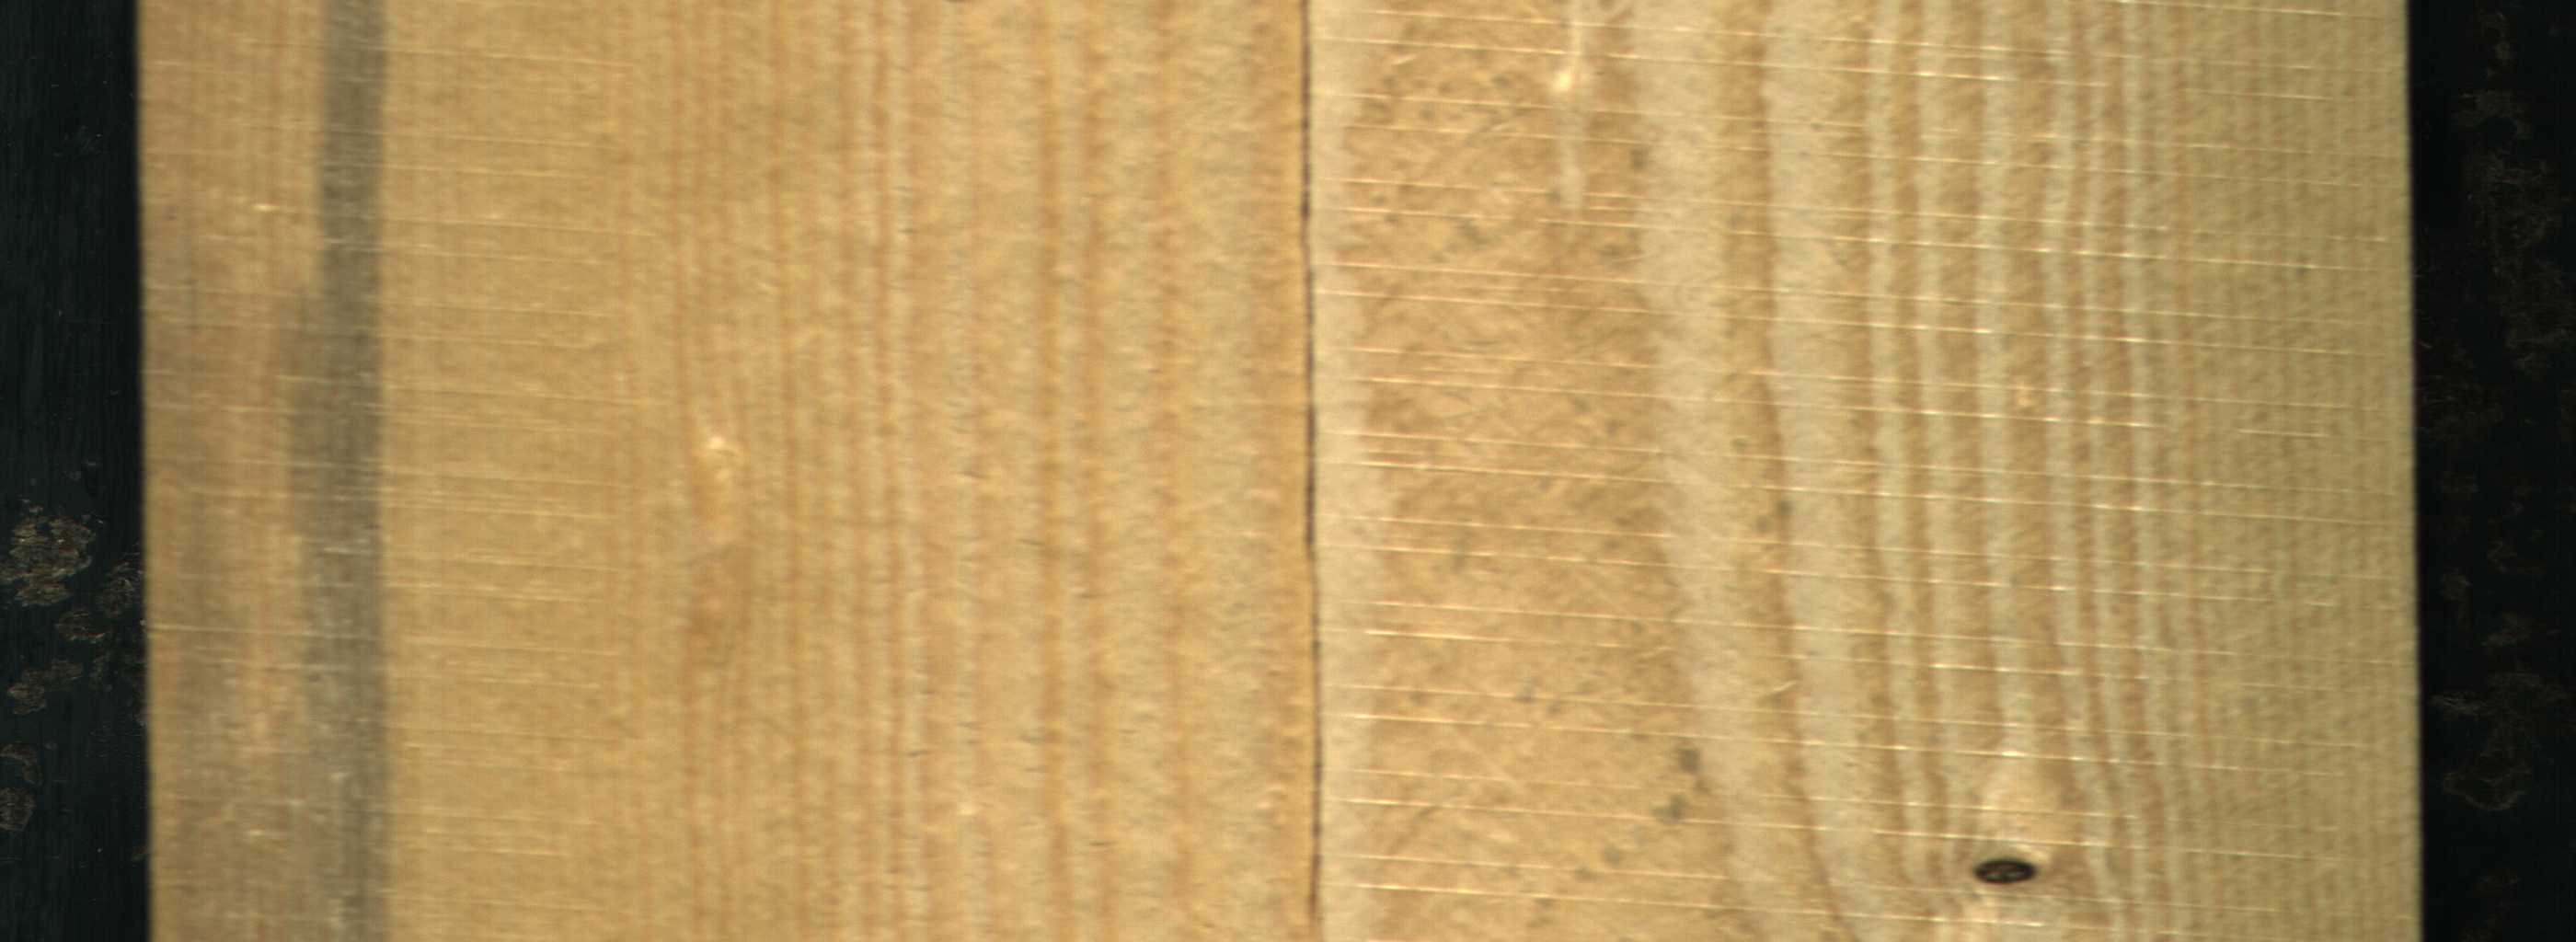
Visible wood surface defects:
Blue_Stain
Crack
Dead_Knot